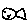
Label: fish